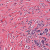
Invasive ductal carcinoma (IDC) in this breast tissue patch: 1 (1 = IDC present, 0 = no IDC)